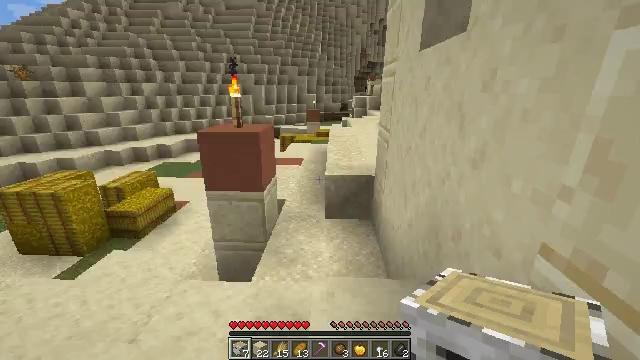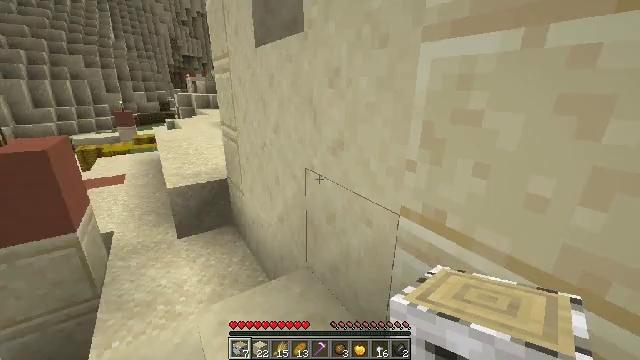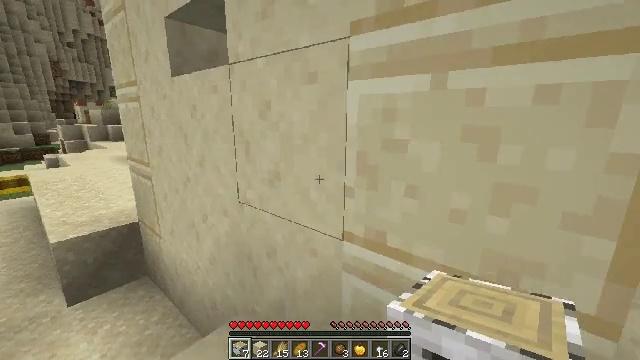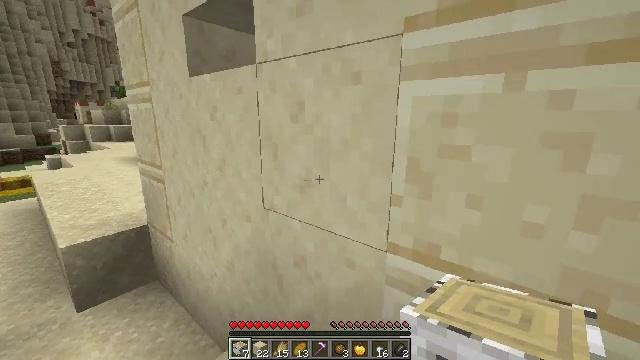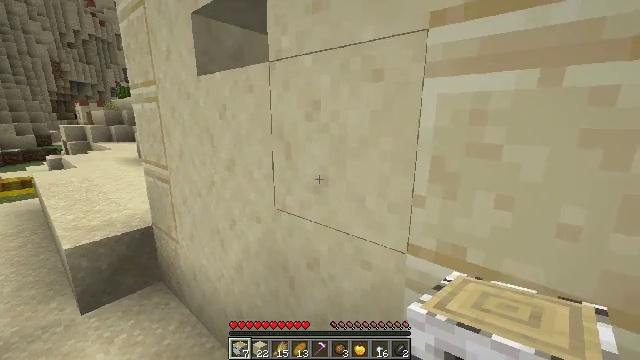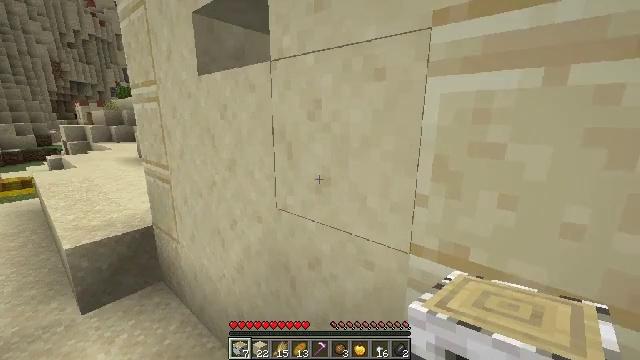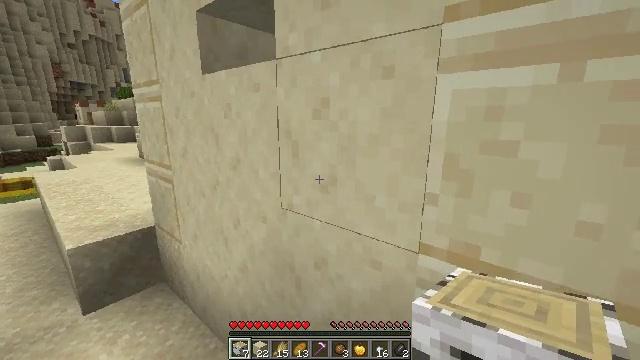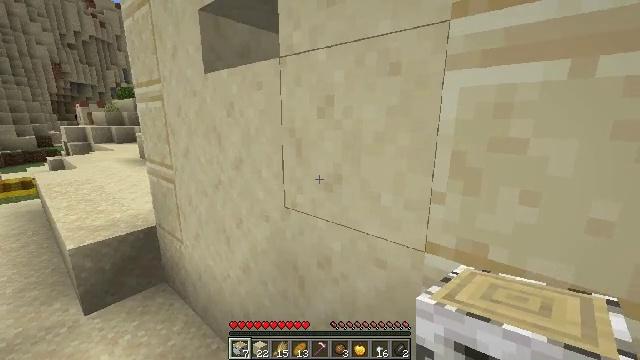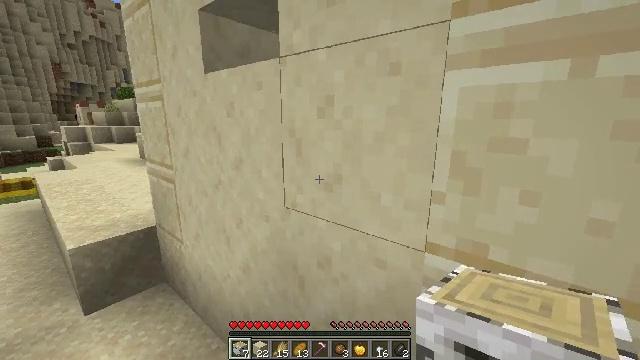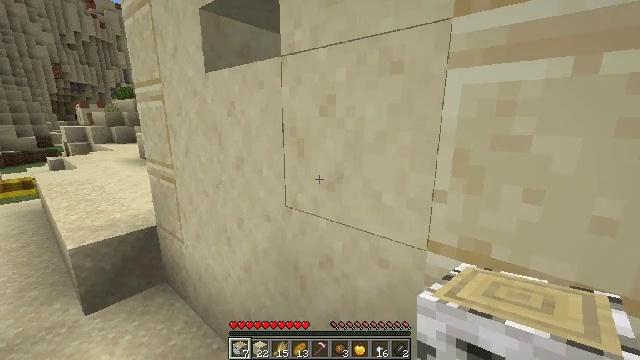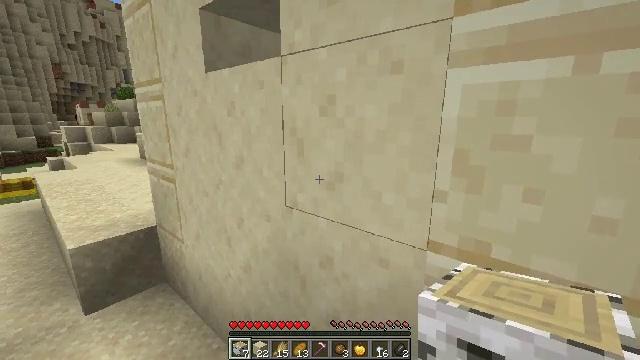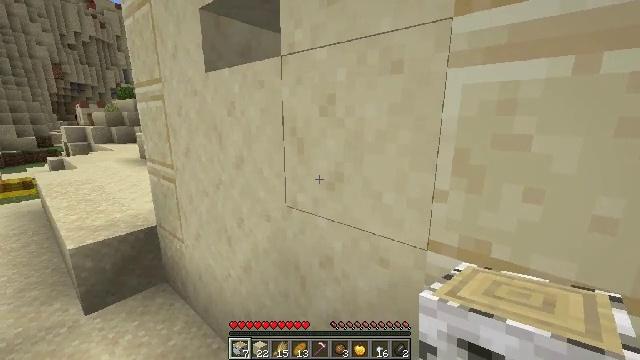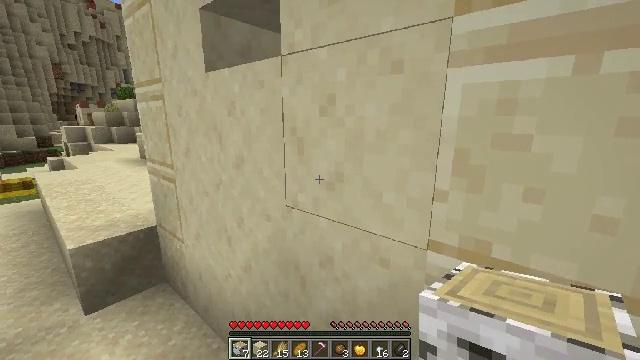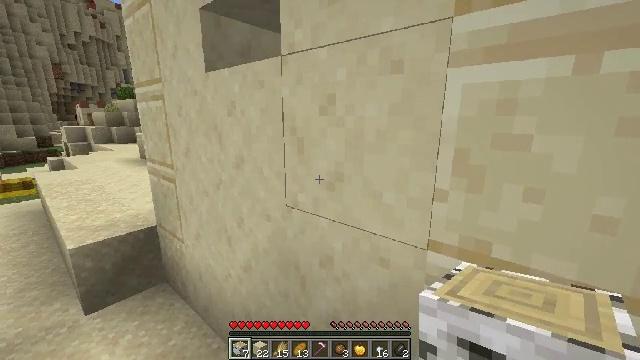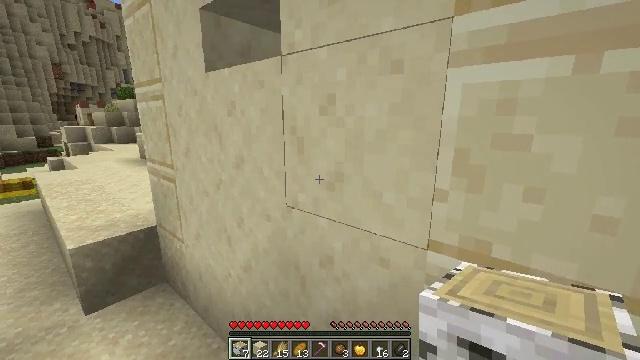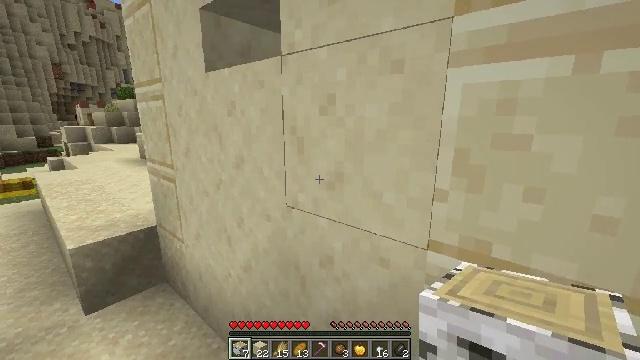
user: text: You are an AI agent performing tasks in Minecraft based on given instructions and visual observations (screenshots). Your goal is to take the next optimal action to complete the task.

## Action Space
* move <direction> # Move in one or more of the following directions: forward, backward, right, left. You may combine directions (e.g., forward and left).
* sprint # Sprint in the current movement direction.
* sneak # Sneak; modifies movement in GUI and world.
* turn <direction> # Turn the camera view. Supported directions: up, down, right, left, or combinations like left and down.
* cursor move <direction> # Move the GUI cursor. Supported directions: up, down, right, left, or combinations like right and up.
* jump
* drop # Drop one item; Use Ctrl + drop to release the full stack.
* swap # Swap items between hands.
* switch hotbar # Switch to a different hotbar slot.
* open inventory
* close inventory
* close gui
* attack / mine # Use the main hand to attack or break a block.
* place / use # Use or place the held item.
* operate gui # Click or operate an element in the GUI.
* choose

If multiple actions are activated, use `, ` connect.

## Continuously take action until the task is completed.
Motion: motion action
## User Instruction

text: Gather the green bed.
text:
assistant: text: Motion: move forward and move left
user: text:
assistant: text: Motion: move forward and move left, turn right and up
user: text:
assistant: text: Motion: no_op
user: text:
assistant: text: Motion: no_op
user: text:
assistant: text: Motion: no_op
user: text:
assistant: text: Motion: no_op
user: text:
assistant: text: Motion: no_op
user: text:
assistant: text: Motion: no_op
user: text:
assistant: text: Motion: no_op
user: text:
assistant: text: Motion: no_op
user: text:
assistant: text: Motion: no_op
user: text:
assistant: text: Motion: no_op
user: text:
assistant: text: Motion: no_op
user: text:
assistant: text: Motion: no_op
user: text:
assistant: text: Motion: no_op
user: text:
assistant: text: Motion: move forward
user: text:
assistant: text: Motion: move forward
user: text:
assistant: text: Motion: move forward
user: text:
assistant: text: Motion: move forward
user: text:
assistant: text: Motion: move forward
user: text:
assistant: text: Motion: move forward
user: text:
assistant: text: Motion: move forward
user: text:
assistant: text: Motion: move forward and move left
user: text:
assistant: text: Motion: move forward and move left
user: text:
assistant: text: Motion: move forward and move left
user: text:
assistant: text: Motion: move forward and move left
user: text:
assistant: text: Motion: move forward and move left
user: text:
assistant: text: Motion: move forward and move left
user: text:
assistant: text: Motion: move forward and move left
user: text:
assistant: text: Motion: move forward and move left